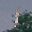
Label: 1